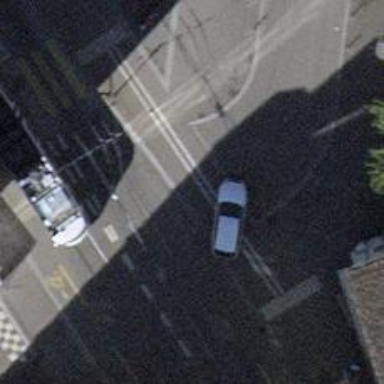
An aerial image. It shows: Unmarked crossing with traffic calming table.